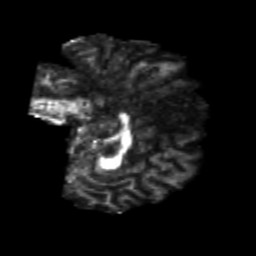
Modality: FA
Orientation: sagittal
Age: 20
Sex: male
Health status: healthy
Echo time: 0.074 s